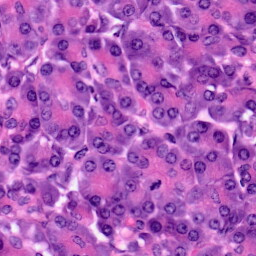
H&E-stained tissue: Pancreatic